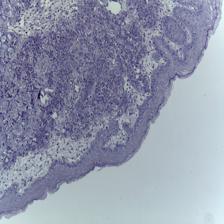
Diagnosis: OSCC